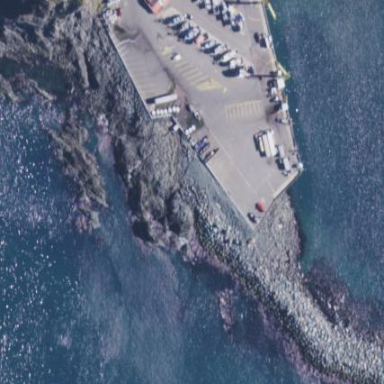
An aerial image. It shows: Breakwater structure.